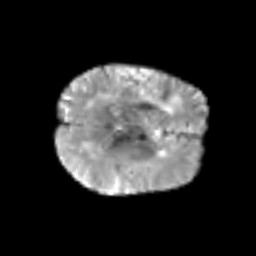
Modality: T2w
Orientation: axial
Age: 67
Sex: female
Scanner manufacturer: siemens
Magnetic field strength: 3 T
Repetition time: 5.6 s
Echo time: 0.082 s